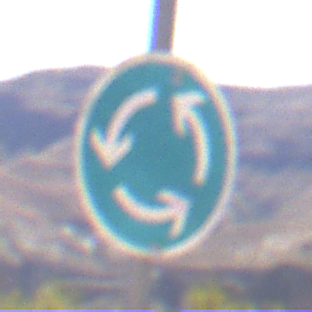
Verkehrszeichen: Kreisverkehr
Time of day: Midday
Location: Outdoor (Nature)
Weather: Clear
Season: NotSpecified
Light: Natural